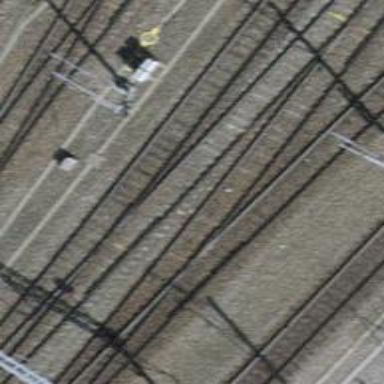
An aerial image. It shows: Railway siding with electrified contact lines. The track type is main rail.